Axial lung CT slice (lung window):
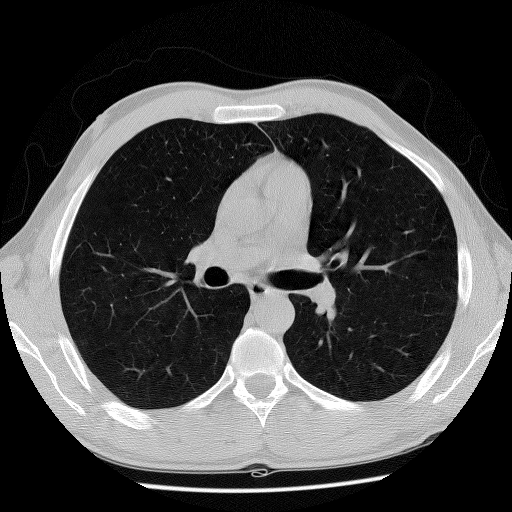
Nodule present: no